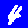
Digit: 4